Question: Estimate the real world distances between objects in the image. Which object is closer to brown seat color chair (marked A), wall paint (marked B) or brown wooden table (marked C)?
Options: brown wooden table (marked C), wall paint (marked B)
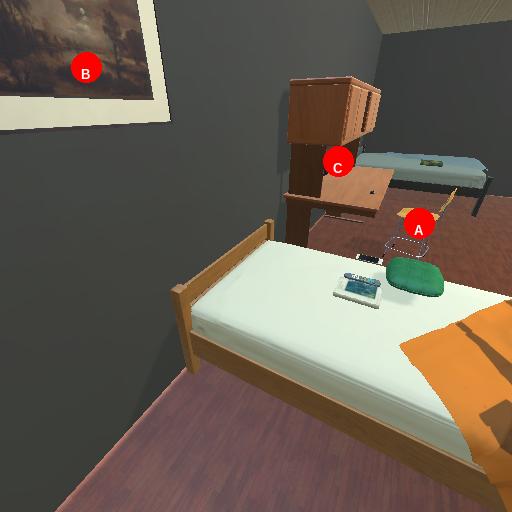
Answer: brown wooden table (marked C)